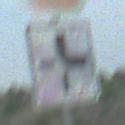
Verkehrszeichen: VerlaufVorfahrtsstrasse4
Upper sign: Stop
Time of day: MorningAfternoon
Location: Outdoor (Nature)
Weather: PartlyCloudy
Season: NotSpecified
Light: Natural